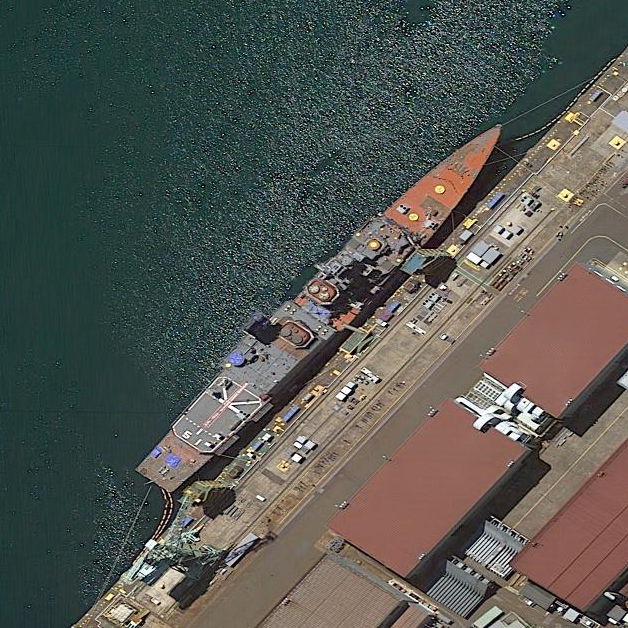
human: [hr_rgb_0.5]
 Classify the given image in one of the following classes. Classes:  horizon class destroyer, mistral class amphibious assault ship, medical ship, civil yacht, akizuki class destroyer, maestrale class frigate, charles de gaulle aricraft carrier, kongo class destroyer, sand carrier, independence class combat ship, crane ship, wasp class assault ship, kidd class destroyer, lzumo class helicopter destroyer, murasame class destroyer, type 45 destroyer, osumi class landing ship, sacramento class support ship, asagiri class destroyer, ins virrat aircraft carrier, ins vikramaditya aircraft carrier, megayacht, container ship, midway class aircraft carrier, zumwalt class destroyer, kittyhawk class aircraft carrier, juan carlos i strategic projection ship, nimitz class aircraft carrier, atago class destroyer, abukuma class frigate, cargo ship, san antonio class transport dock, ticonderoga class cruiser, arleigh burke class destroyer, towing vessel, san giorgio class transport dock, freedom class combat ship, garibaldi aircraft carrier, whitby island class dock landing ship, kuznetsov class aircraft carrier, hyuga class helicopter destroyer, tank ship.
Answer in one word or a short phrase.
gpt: Asagiri class destroyer